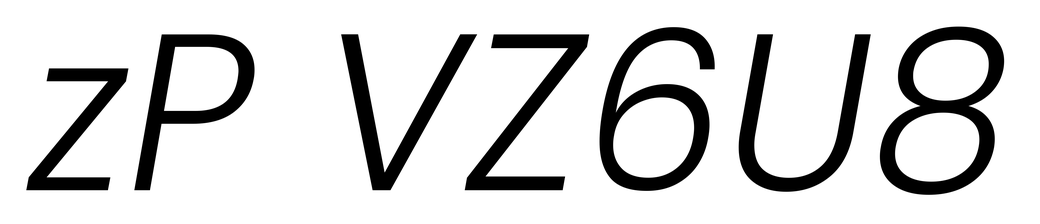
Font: Poppins-LightItalic